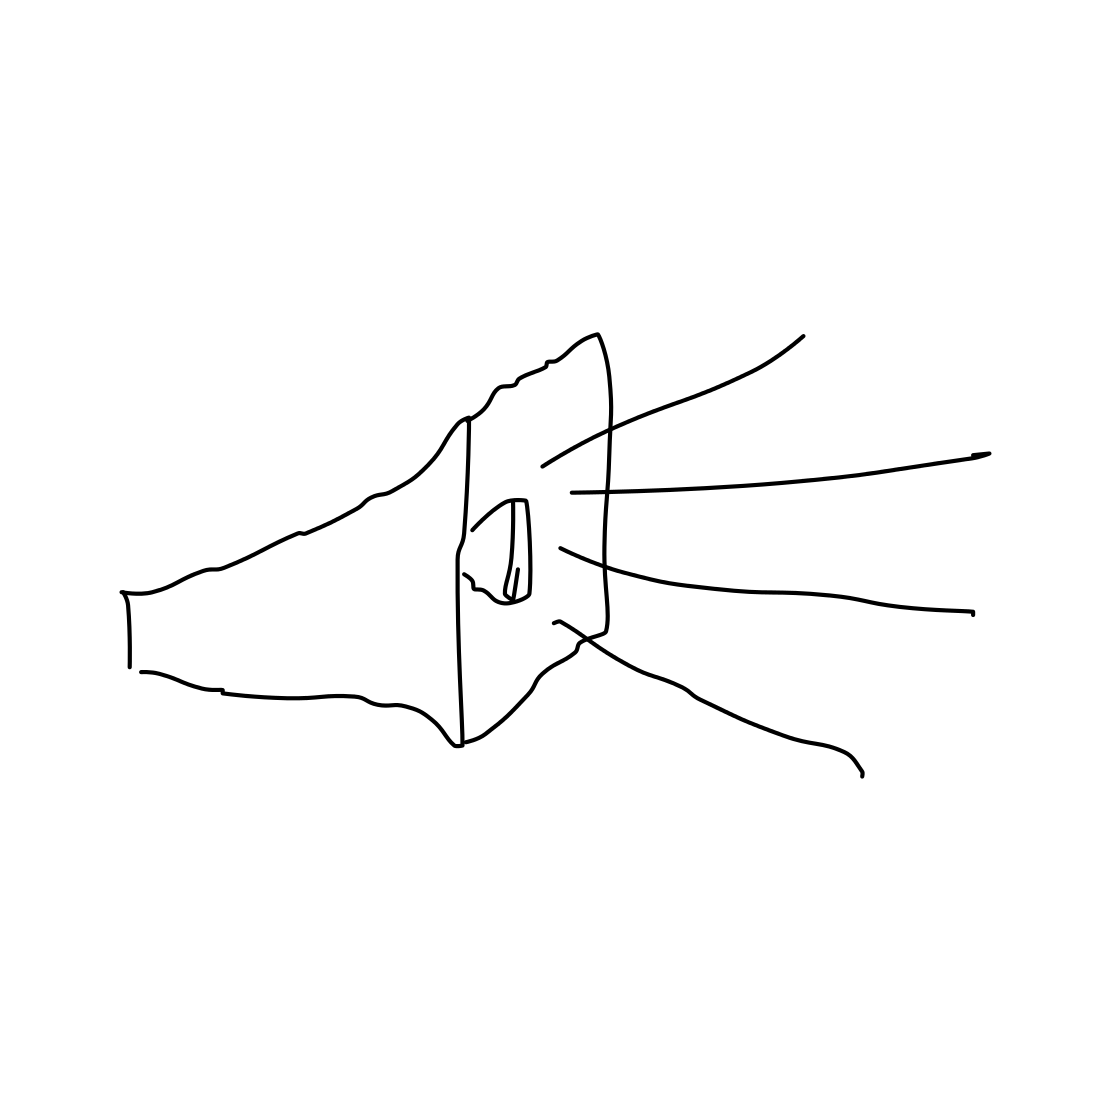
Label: loudspeaker